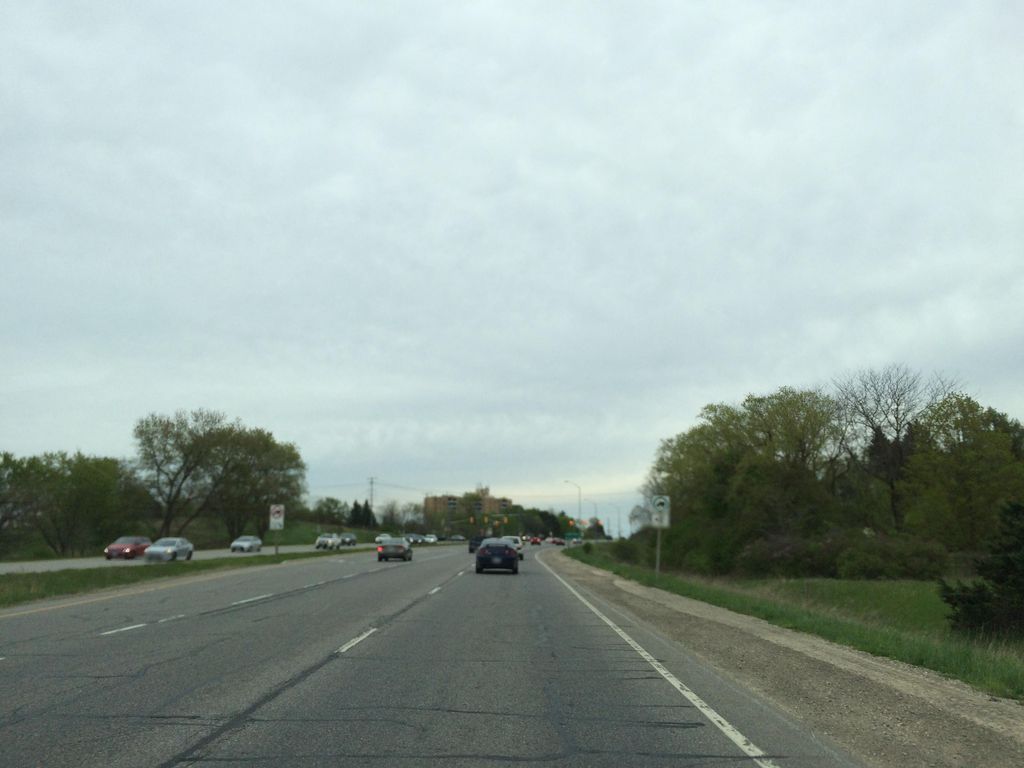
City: kitchener-waterloo